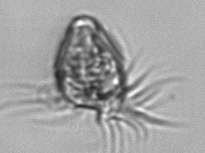
Label: Strombidium_morphotype1